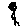
Label: flower